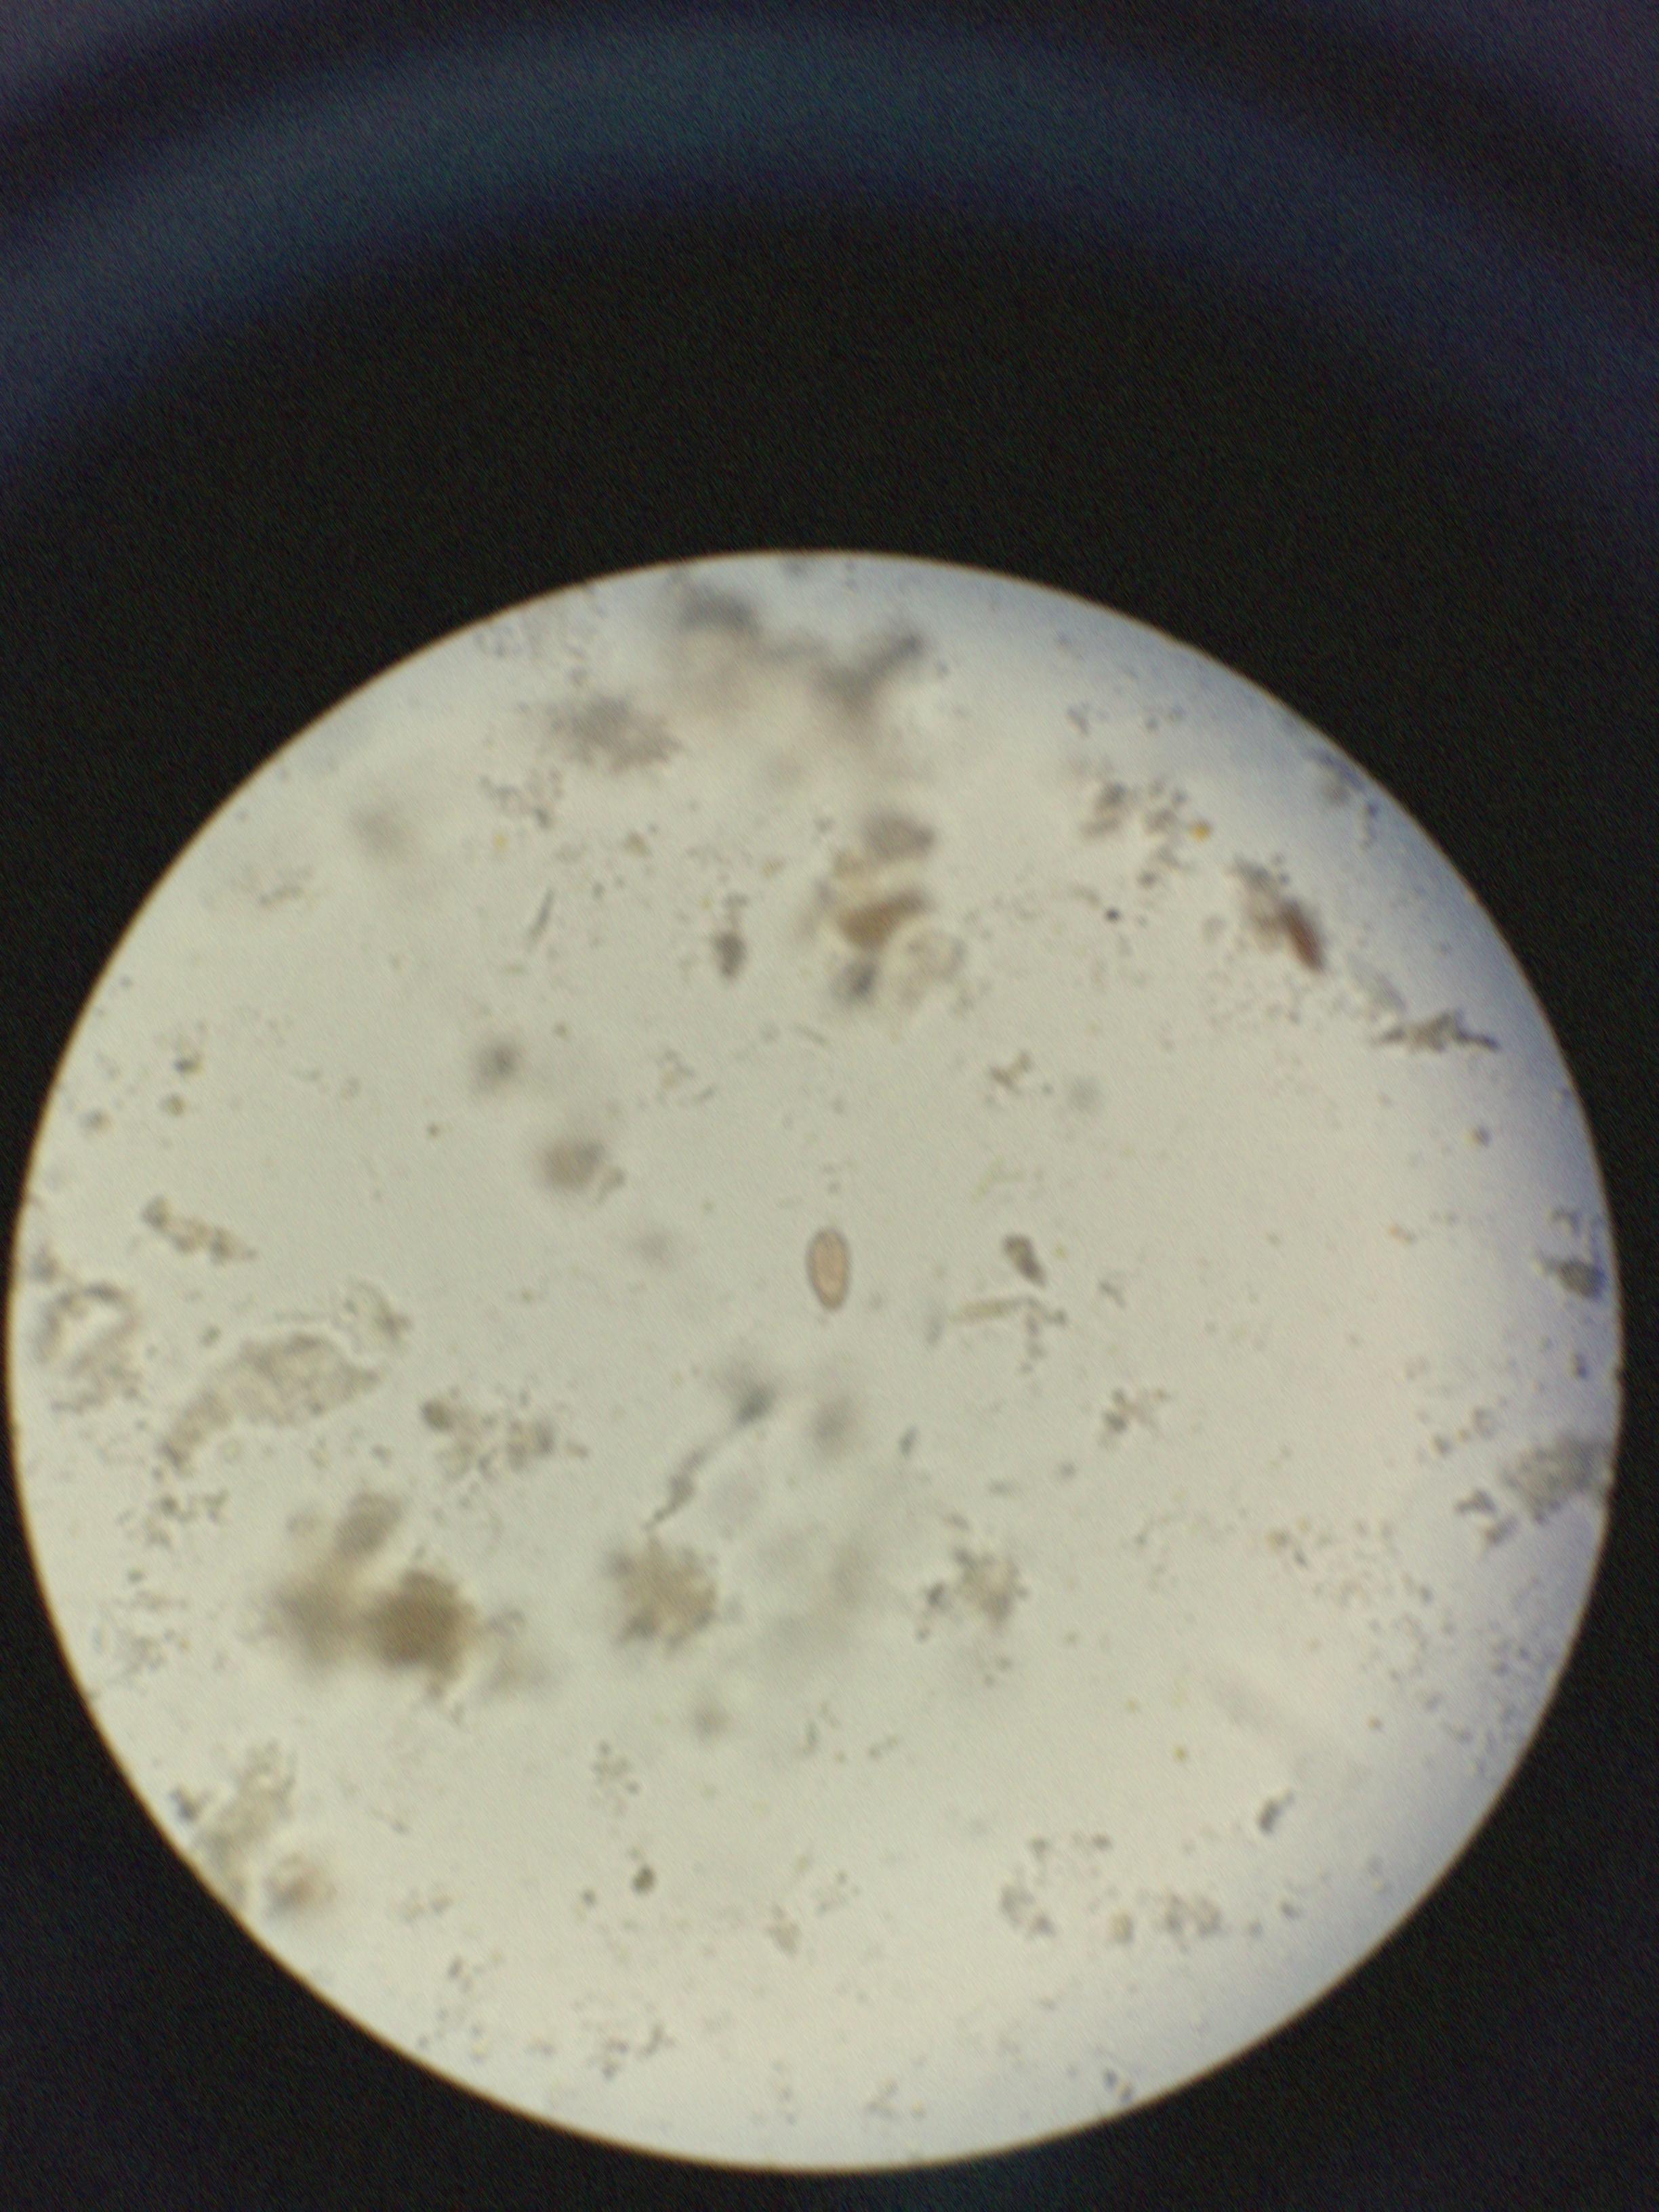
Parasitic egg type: Opisthorchis viverrine